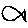
Label: fish